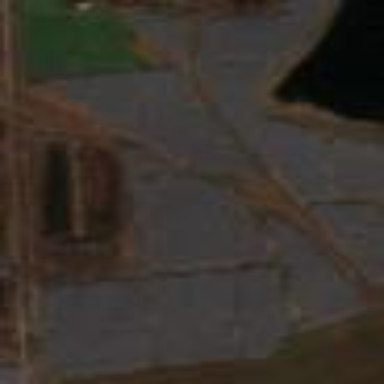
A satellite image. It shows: Solar power plant utilizing photovoltaic technology.